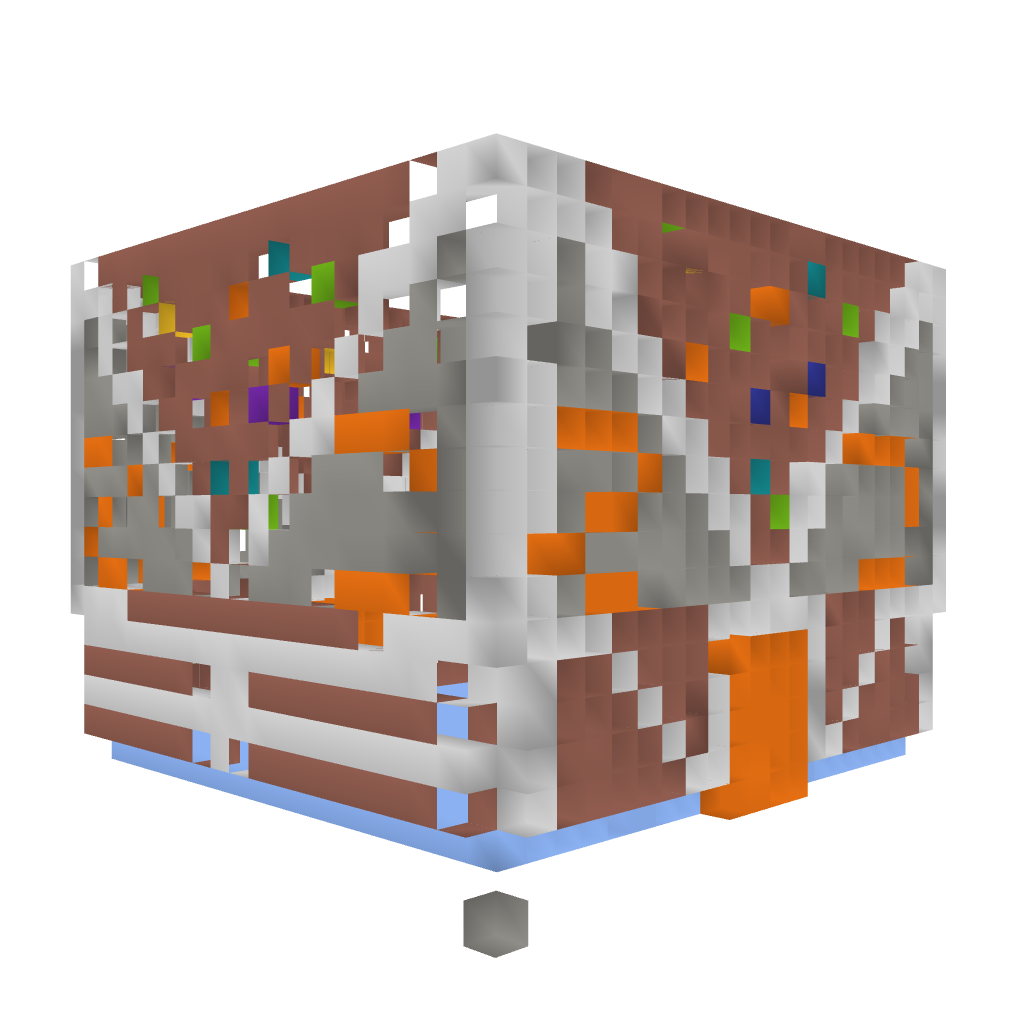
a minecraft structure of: Fixed Color Shuffle